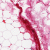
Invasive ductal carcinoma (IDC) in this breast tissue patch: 0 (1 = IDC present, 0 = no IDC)